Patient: sex M, age 48
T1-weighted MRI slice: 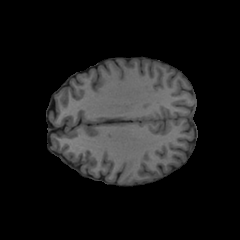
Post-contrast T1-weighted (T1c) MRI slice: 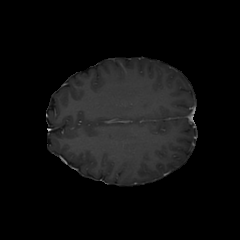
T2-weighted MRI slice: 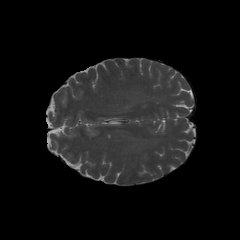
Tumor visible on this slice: no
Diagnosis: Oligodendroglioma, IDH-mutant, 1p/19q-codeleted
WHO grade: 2